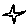
Label: star